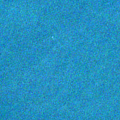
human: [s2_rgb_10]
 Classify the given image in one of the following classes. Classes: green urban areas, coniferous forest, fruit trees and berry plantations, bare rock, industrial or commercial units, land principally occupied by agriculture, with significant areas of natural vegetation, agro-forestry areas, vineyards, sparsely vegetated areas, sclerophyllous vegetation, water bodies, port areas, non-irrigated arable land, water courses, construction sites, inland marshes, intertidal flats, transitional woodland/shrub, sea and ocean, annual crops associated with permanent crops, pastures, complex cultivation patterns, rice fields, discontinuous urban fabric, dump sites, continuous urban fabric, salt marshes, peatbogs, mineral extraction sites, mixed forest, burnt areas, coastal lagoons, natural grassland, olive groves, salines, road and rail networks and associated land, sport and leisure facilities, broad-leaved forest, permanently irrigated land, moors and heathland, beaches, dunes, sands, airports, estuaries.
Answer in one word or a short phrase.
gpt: sea and ocean